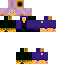
A female human skin with dark skin, wearing blonde bald dressed in a purple hoodie and black pants, featuring a closed mouth.